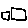
Label: square